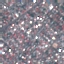
Land use / land cover class: Residential